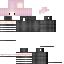
A female human skin with pale skin, wearing blonde long hair dressed in a blue hoodie and black pants, featuring a closed mouth.